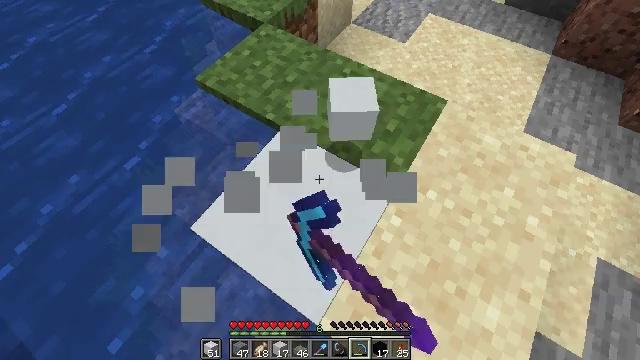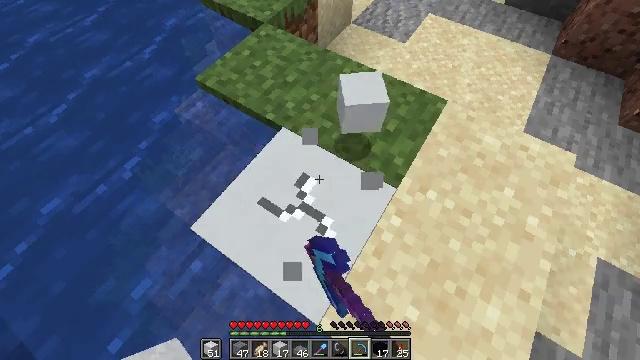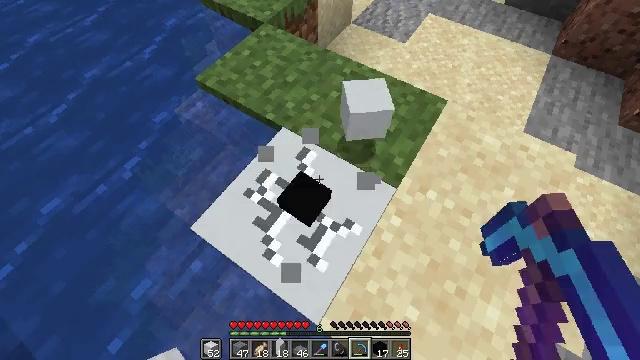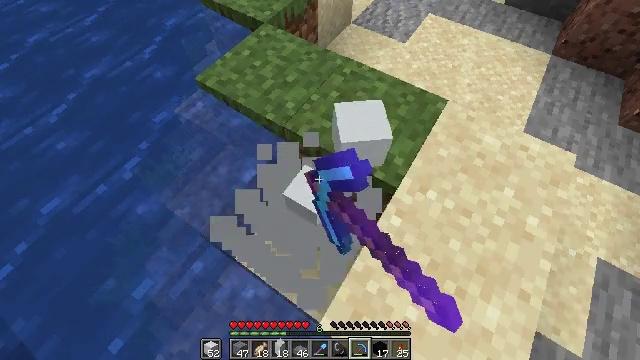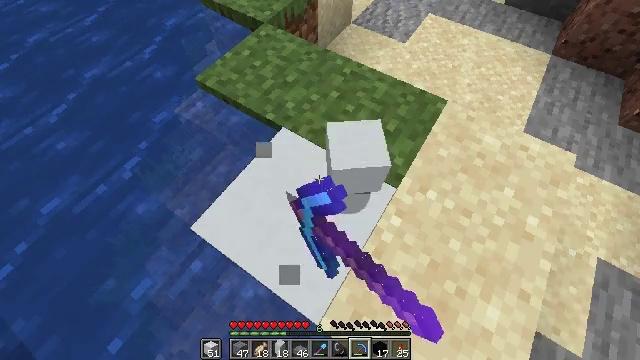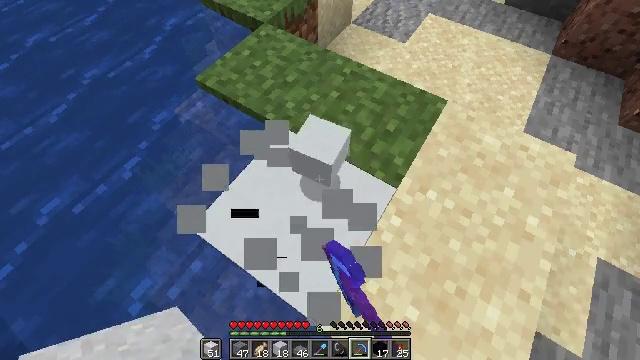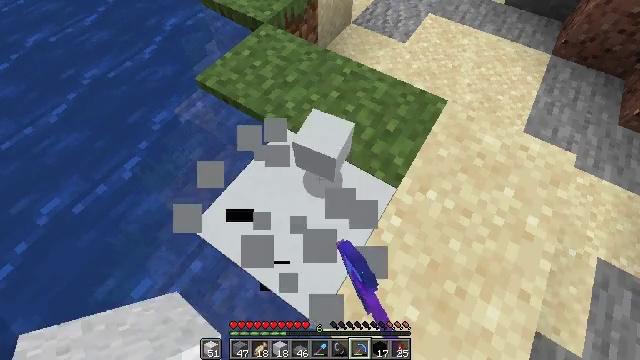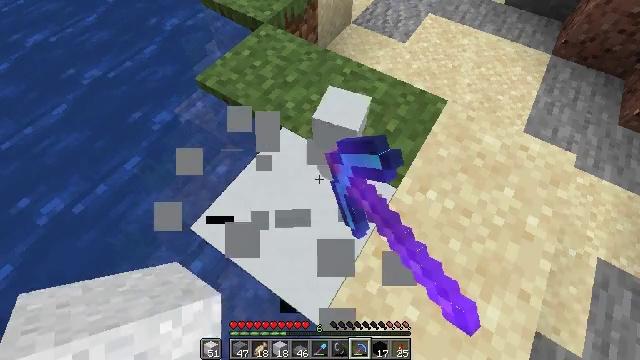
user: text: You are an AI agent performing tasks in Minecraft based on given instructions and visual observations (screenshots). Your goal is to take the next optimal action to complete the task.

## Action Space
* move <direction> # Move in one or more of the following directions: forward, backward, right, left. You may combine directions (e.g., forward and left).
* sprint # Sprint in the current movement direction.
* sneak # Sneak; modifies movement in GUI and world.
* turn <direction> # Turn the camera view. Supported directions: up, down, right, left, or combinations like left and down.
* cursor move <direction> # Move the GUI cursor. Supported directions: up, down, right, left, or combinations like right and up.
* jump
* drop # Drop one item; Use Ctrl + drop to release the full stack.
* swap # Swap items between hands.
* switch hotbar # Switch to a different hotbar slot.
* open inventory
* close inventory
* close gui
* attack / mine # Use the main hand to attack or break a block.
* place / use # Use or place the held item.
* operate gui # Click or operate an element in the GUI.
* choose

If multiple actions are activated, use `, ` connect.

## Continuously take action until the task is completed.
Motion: motion action
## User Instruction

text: Collect white concrete from a structure.
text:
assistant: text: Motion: attack / mine and use / place
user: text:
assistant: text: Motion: attack / mine and use / place
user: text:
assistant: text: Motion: attack / mine and use / place
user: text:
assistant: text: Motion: attack / mine and use / place
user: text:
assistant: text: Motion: attack / mine and use / place
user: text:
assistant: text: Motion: attack / mine and use / place
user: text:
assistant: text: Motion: attack / mine and use / place
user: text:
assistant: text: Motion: attack / mine and use / place